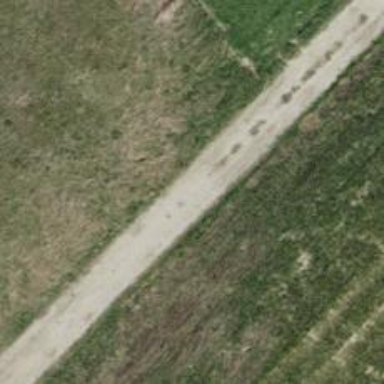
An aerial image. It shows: Track with compacted grade2 surface.